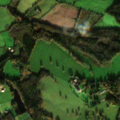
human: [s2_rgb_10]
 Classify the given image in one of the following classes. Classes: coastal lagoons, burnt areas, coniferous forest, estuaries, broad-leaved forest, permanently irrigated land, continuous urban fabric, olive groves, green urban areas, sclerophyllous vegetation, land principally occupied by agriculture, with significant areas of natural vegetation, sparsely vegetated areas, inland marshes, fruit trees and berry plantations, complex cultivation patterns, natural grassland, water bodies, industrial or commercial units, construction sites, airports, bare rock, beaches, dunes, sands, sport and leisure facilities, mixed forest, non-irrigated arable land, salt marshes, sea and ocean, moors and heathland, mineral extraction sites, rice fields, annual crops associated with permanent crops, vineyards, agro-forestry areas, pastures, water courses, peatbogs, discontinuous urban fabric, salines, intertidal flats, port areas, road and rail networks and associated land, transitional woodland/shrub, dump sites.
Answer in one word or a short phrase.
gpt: pastures, mixed forest